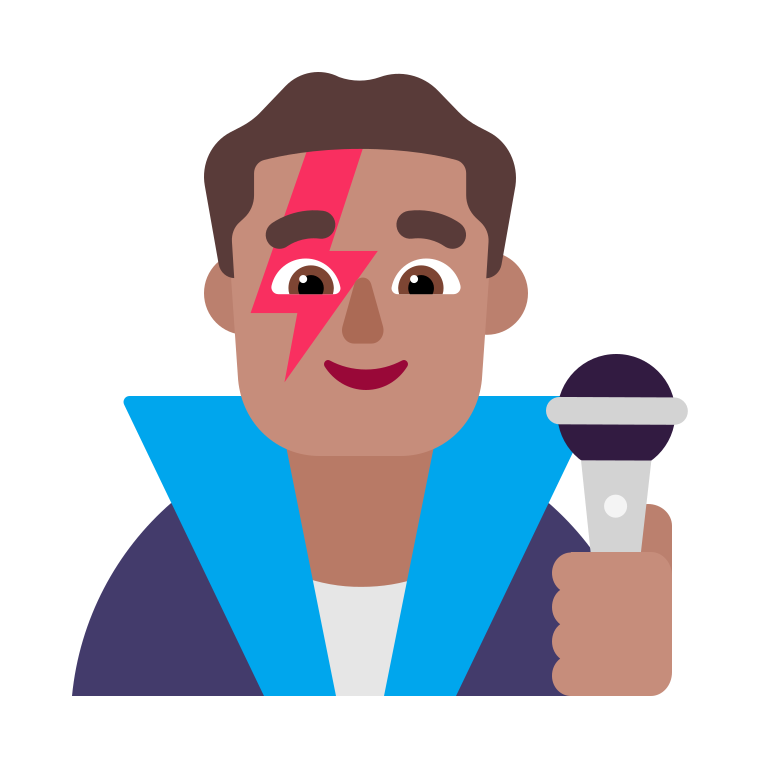
man singer flat